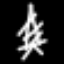
Label: The Eiffel Tower